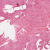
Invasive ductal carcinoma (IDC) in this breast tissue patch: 0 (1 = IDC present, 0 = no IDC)